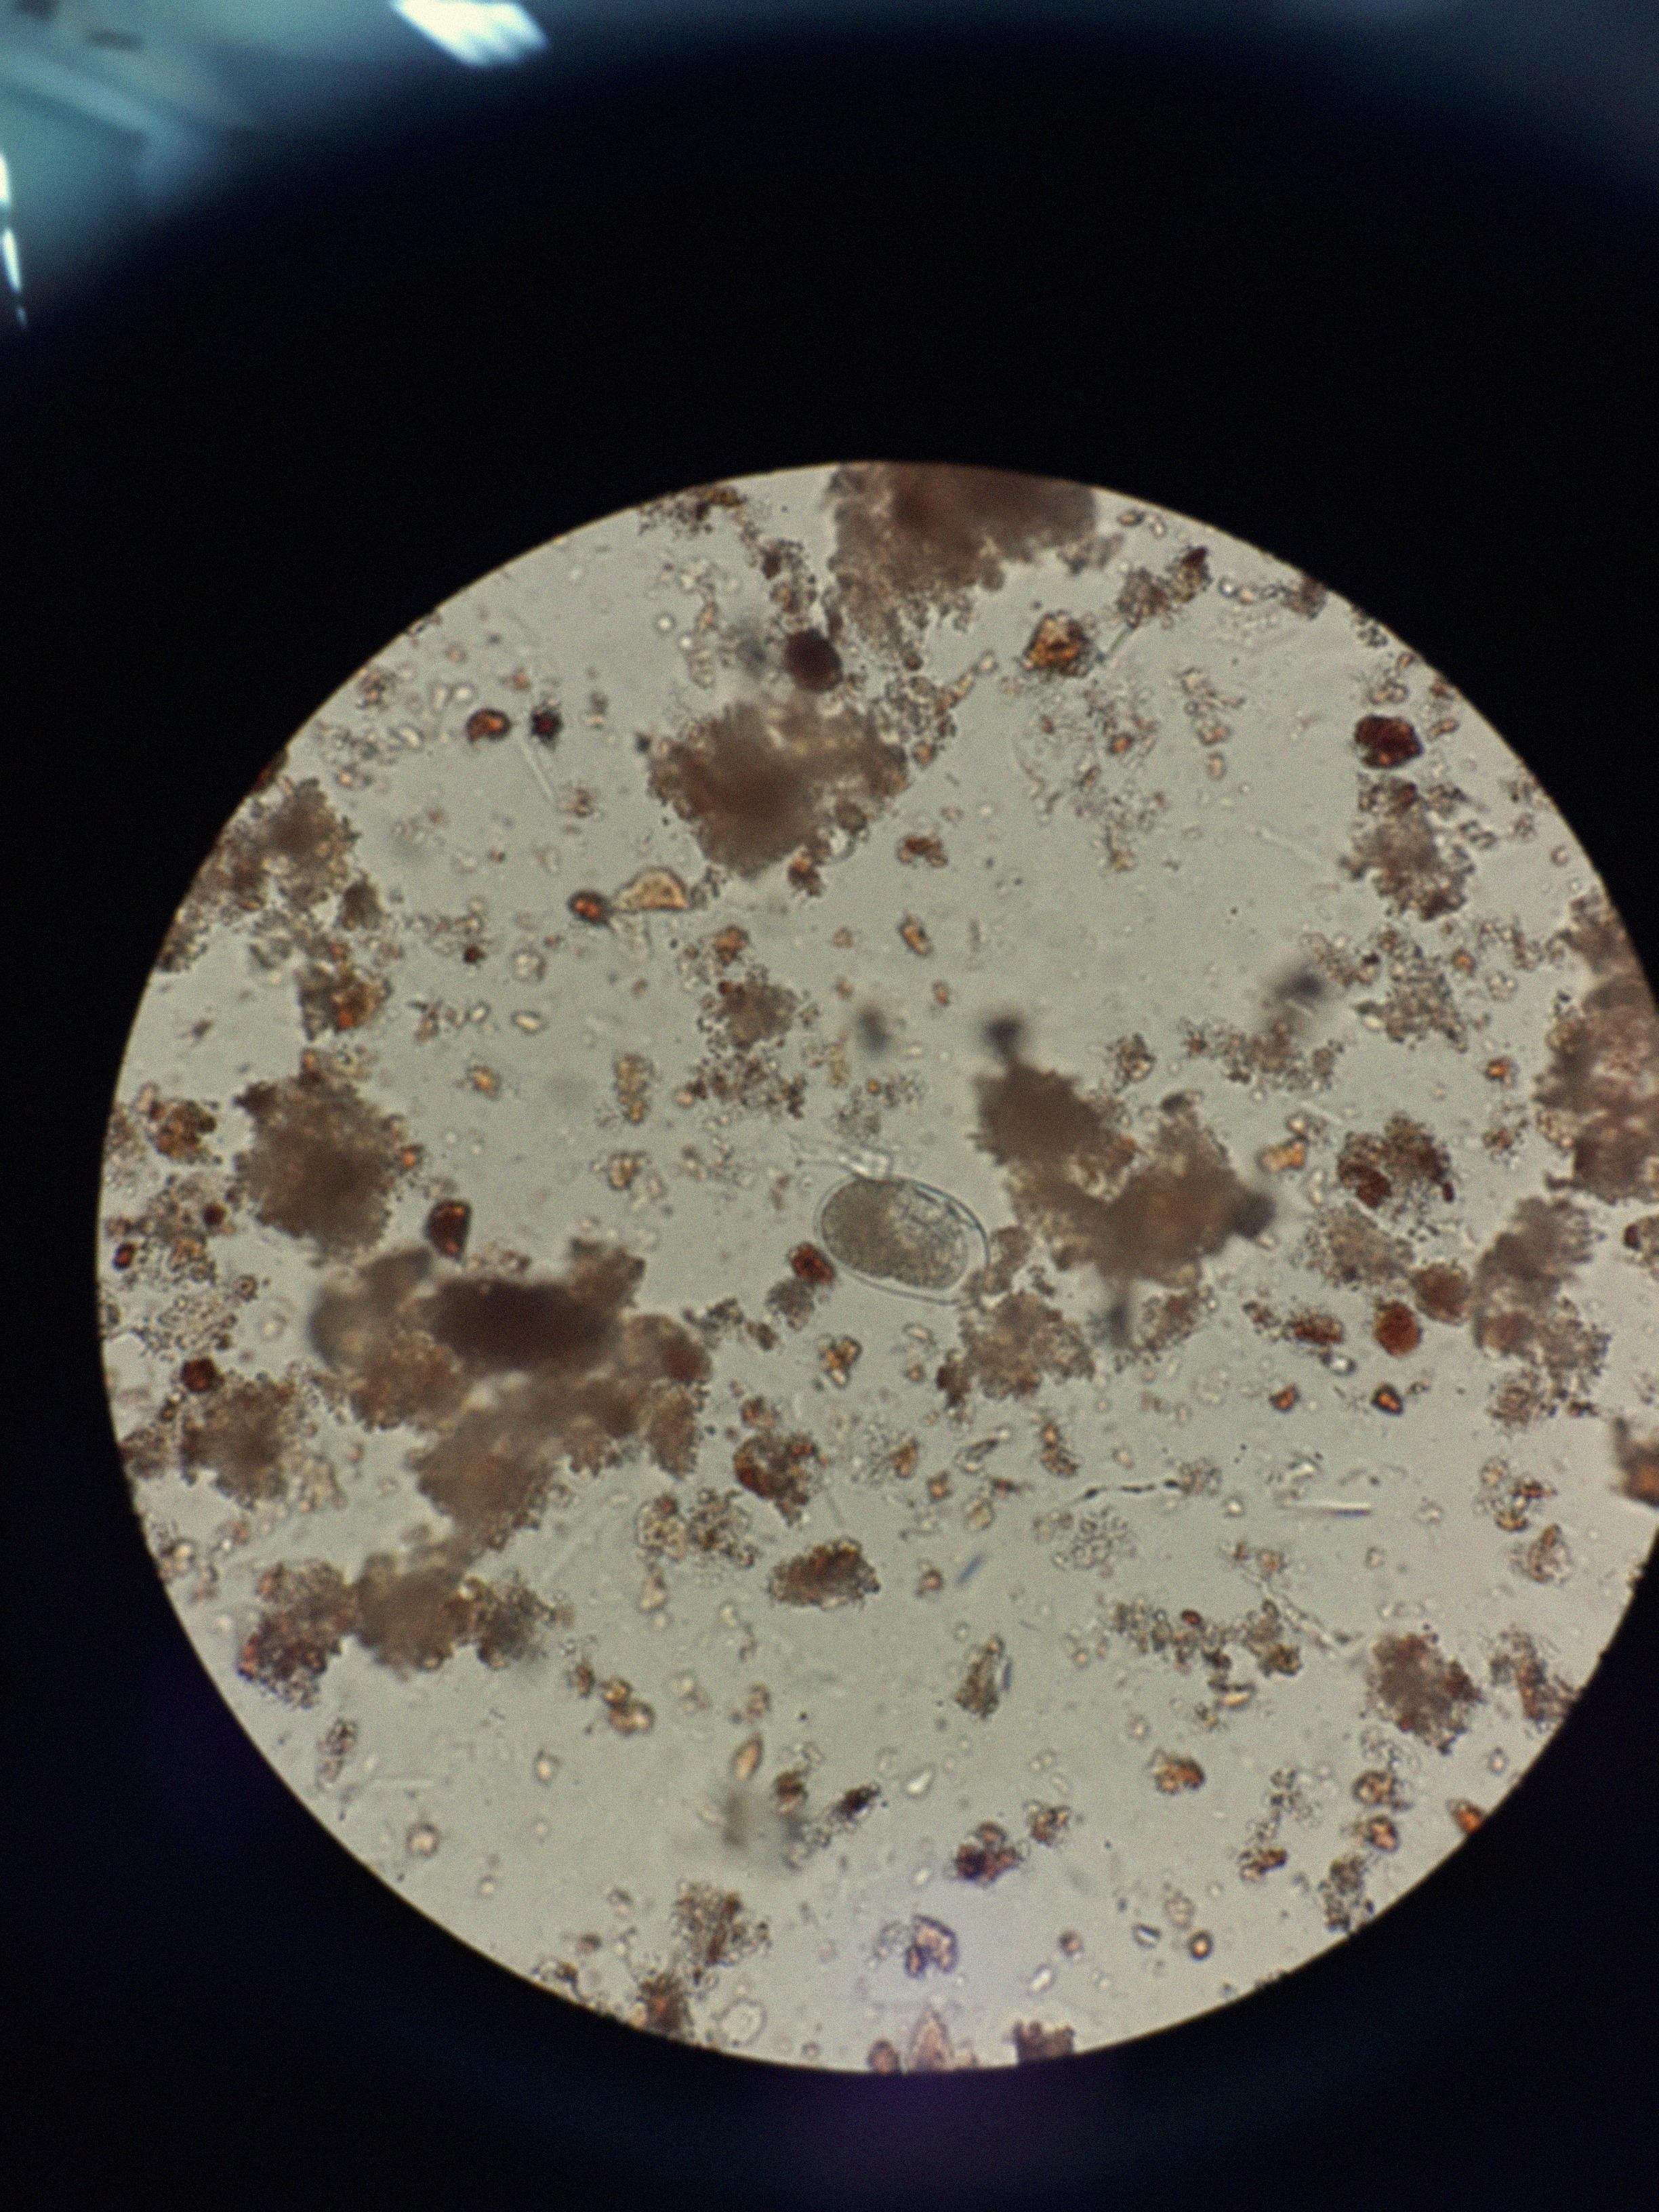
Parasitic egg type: Hookworm egg